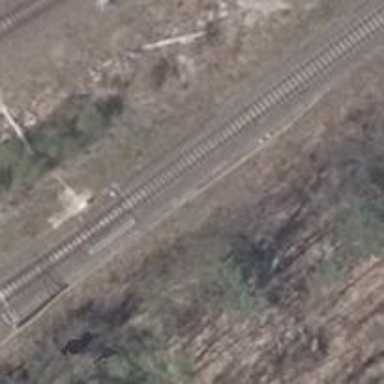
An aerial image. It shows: Railway switch with the turnout pointing to the right.